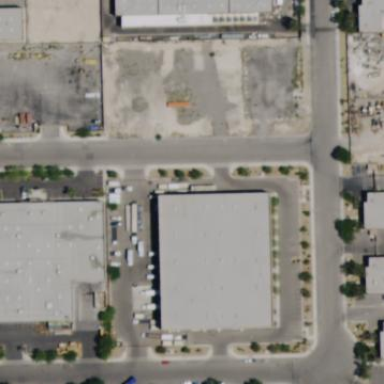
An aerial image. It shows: Warehouse building.